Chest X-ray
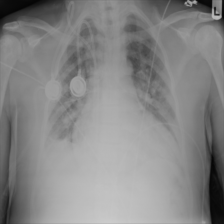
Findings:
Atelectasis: negative
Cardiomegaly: negative
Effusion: negative
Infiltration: negative
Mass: negative
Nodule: negative
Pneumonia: negative
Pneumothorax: negative
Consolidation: negative
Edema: negative
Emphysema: negative
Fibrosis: negative
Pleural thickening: negative
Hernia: negative